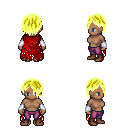
a pixel art fantasy rpg character, female body template, human, dark skin, red tattered cape, magenta pants, gold bangs hairstyle, white cloth bracers, brown shoes, four views (front, back, left, right), 2x2 character sprite sheet, small pixel art, hard edges, no anti-aliasing